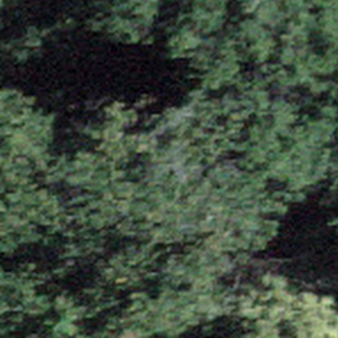
Label: other